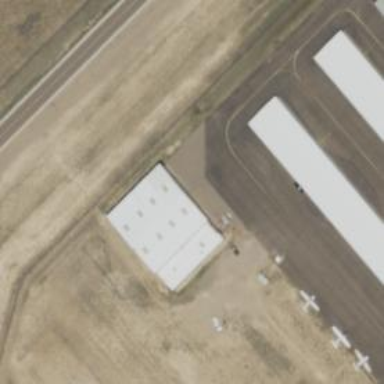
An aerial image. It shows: Hangar building located at airport.